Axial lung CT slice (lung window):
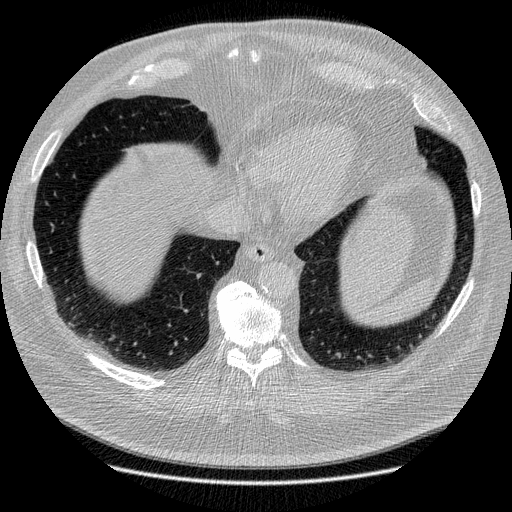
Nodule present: no